Question: How do we deal with the C++ struct in UML class diagrams.
Should I consider it as a class with the stereotype '<<Struct>>'?
And if this struct has a pointer to the struct type itself, what is the relationship between the struct and it self?

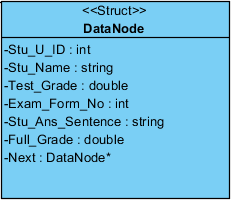
Answer: "How do we deal with the C++ struct in UML class diagrams?" - Scroll a little above halfway down <URL>
Specifically structs behave like Classes in UML but all of their members are public.
"...if this struct has a pointer to the struct type itself, what is the relationship between the struct and it self?" - Self referential. It has a pointer to itself. <URL>
Google searching is a brilliant thing :). Hope this answers your question. If you have any more, just drop a comment.